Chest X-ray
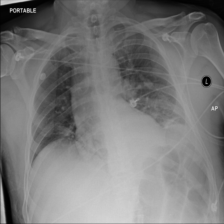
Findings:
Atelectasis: negative
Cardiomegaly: negative
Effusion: negative
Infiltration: negative
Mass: negative
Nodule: negative
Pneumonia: negative
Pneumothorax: negative
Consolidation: negative
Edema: negative
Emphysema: negative
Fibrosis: negative
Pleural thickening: negative
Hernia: negative